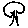
Label: tree